Field crop: maize
Growth stage: 2
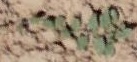
Species: convolvulus